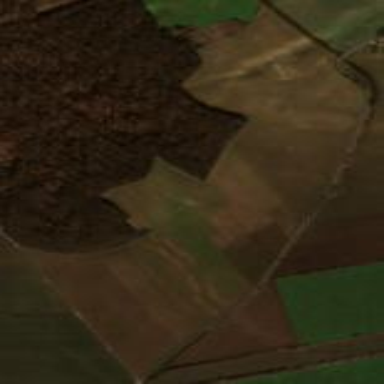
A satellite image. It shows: Picturesque farmland scene.